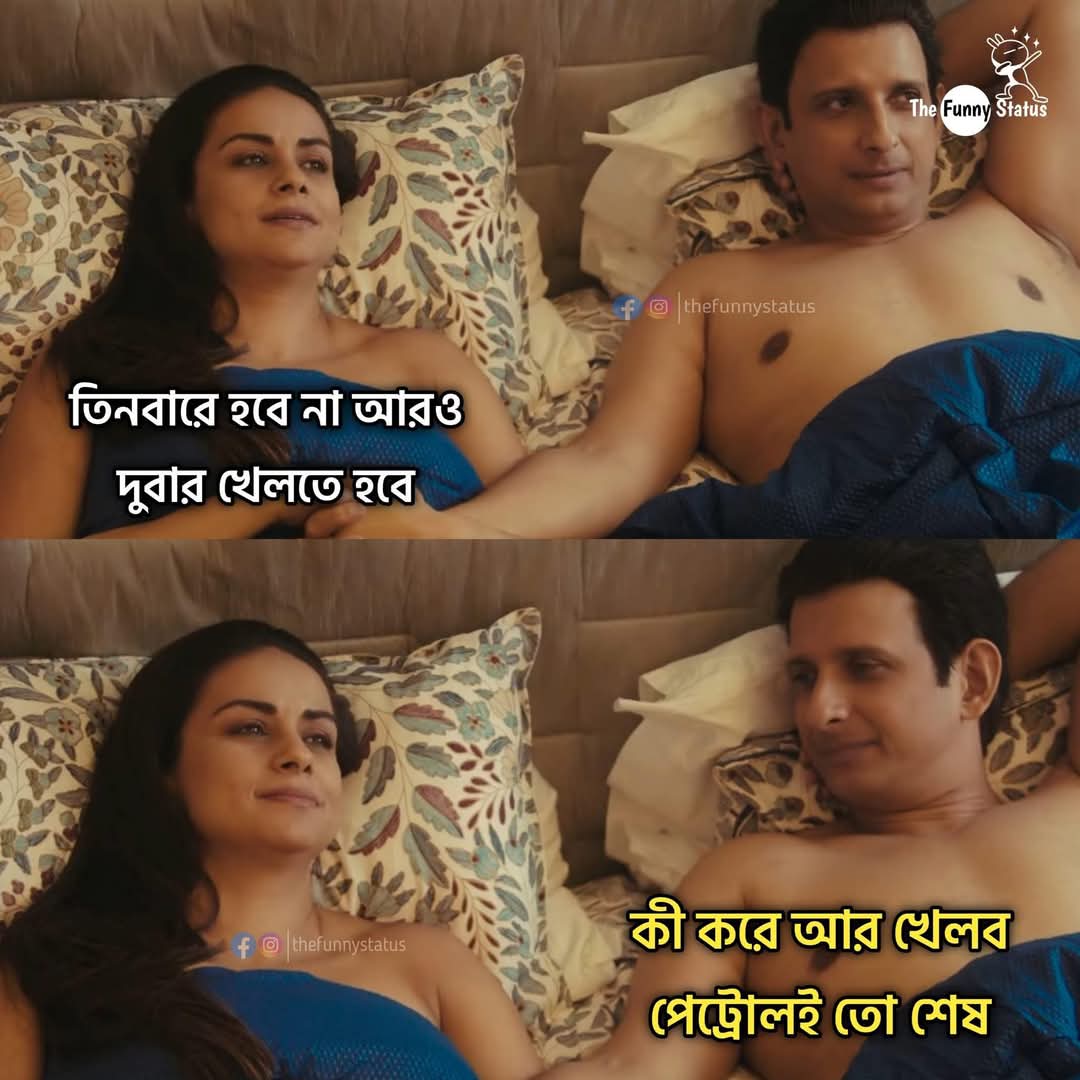
Text: তিনবারে হবে না আরও দুবার খেলতে হবে
কী করে আর খেলব পেট্রোলই তো শেষ
Label: Non Hate